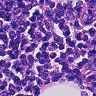
Metastatic tissue present: no